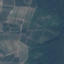
Land use / land cover: PermanentCrop